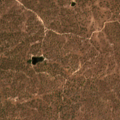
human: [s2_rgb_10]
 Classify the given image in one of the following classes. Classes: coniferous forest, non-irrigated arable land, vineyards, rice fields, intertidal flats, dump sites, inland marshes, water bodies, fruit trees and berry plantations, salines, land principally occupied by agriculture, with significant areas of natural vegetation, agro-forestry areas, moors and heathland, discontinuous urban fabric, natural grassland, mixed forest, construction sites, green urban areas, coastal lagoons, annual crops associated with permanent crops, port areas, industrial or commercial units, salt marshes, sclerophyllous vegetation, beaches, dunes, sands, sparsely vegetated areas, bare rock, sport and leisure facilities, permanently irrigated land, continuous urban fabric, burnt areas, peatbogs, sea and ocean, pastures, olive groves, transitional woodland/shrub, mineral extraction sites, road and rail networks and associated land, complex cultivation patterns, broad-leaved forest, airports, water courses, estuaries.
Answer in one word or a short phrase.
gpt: agro-forestry areas